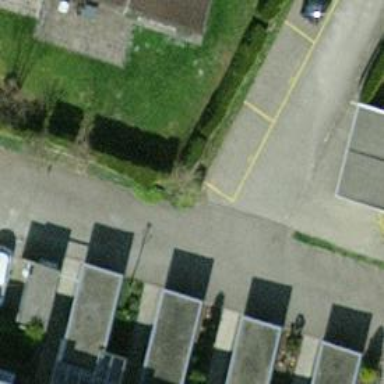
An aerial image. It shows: Hedge acting as barrier.